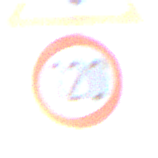
Verkehrszeichen: Geschwindigkeit120
Zusatzzeichen oben: SchneeOderEisglaette
Umgebung: Outdoor, Beach
Tageszeit: SunriseSunset
Wetter: PartlyCloudy
Licht: Natural
Jahreszeit: NotSpecified
Kontrast: LowContrast